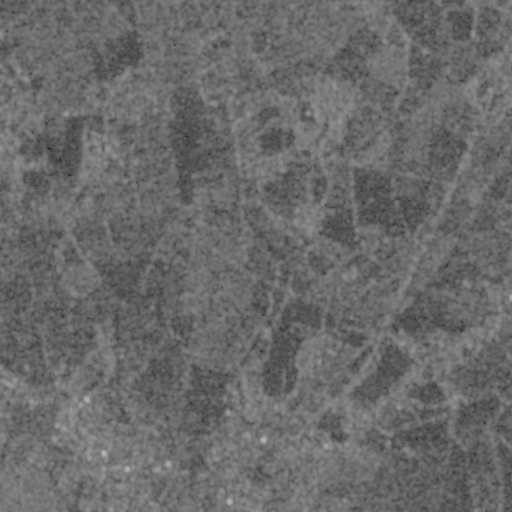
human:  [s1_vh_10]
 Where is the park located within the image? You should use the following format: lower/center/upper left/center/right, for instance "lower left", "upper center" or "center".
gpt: The park is located in the lower left of the image.
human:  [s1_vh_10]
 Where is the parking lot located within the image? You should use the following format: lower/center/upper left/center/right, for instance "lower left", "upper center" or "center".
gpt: The parking lot is located in the lower left of the image.
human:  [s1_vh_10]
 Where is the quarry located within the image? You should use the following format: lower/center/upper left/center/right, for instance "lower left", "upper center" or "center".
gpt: The quarry is located in the lower center of the image.
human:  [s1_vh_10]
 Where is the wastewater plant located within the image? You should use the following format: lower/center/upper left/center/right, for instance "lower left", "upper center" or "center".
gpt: The wastewater plant is located in the upper left of the image.
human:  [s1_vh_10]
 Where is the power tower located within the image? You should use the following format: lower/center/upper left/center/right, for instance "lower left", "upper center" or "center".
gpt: There is no power tower in the image.

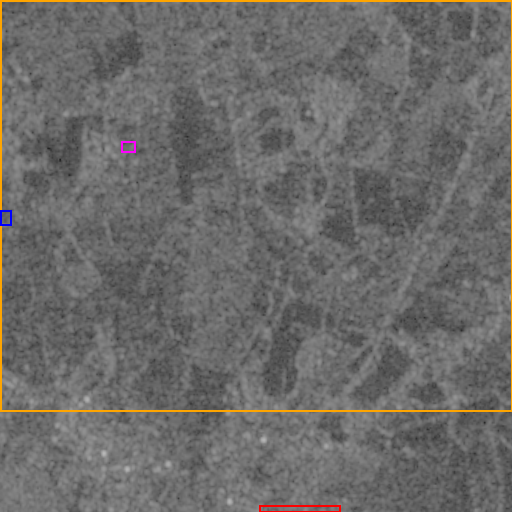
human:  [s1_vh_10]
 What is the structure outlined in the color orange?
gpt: The structure outlined in orange is a crop field.
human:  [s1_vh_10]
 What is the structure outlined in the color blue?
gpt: The structure outlined in blue is a park.
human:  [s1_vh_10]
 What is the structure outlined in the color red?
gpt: The structure outlined in red is a quarry.
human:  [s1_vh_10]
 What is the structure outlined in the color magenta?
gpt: The structure outlined in magenta is a wastewater plant.
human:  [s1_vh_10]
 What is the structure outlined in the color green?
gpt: There is no green outline.